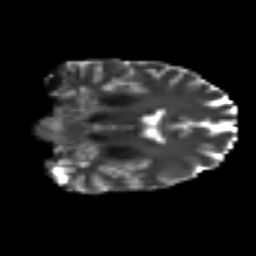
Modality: T2w
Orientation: coronal
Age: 42
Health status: ill
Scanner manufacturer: philips
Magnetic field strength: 3 T
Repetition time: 9 s
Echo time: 0.127 s